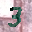
Label: 3